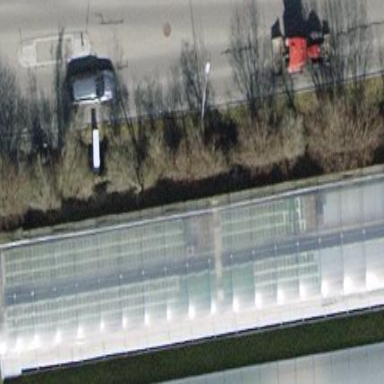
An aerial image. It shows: Greenhouse.